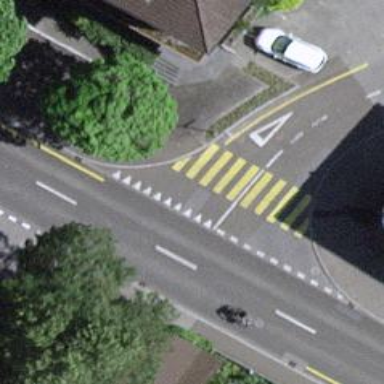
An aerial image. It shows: Marked road crossing.